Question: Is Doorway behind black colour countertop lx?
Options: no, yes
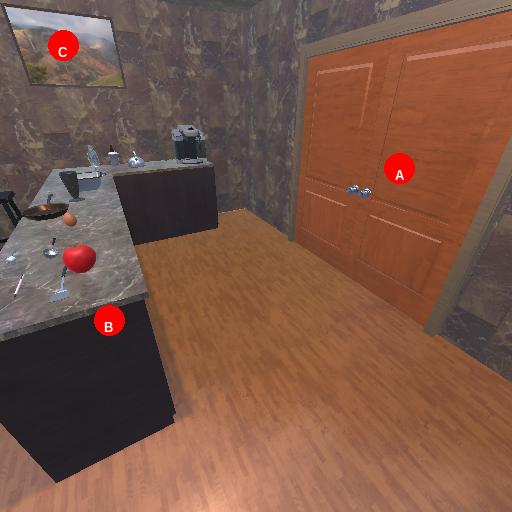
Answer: no